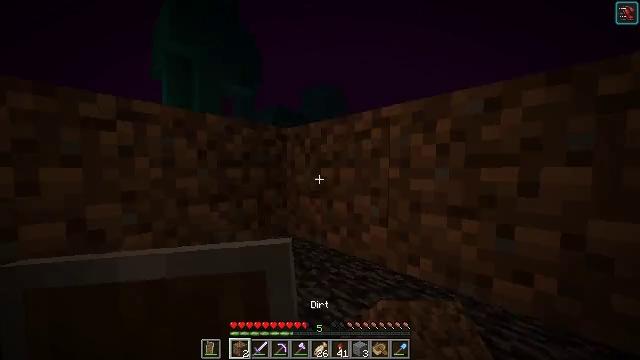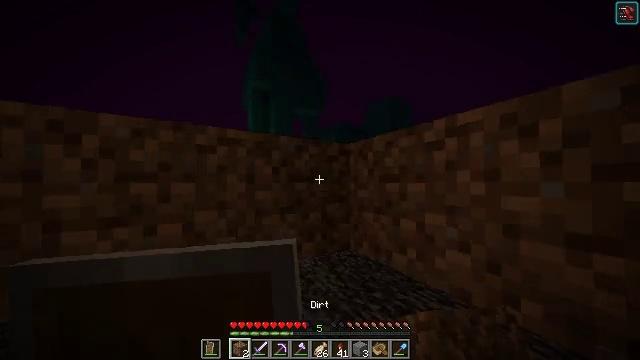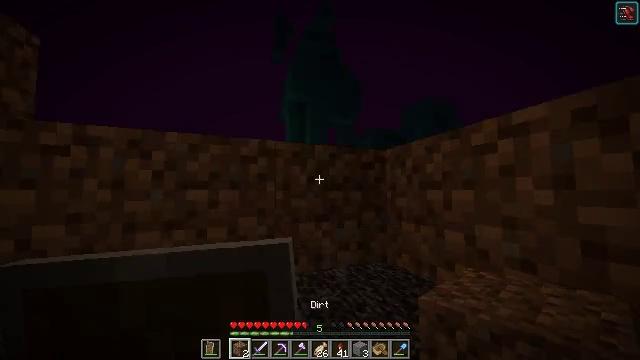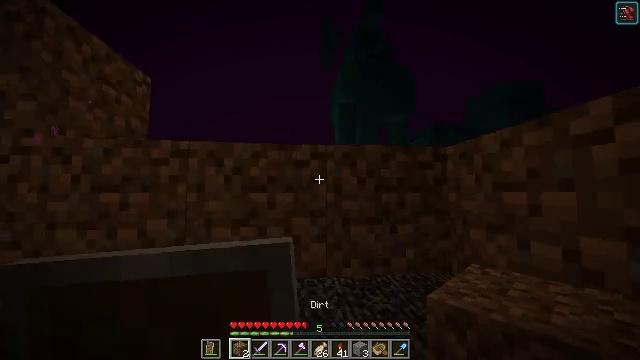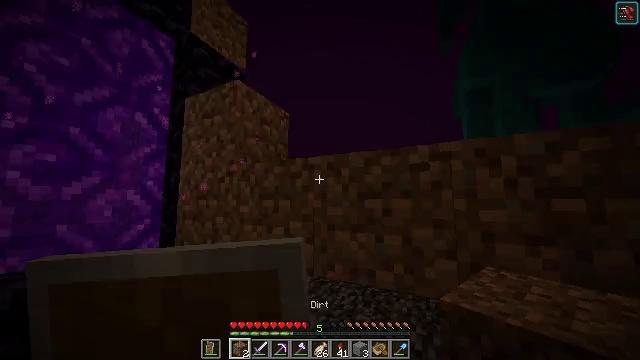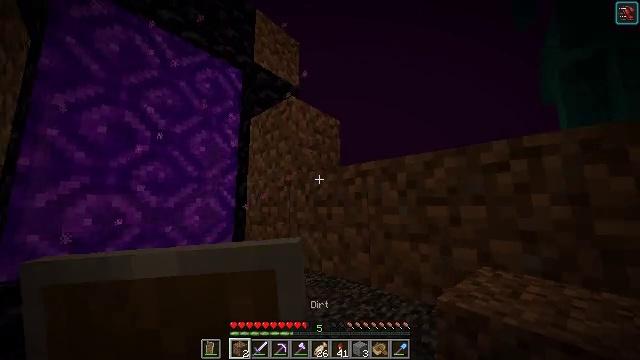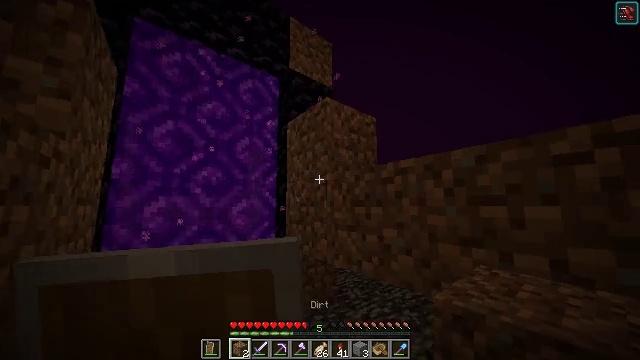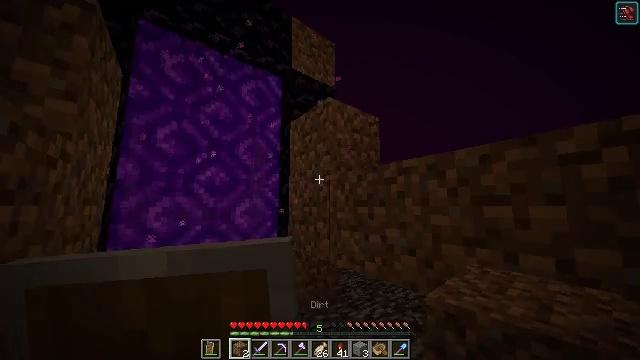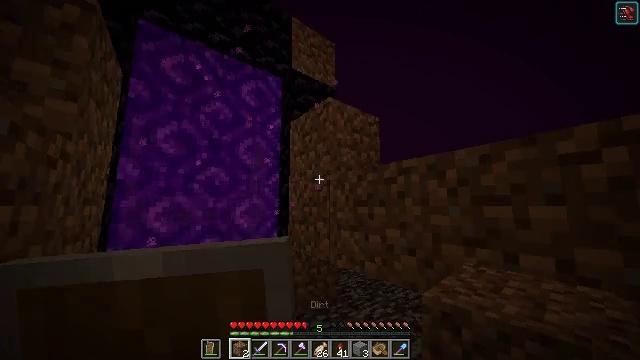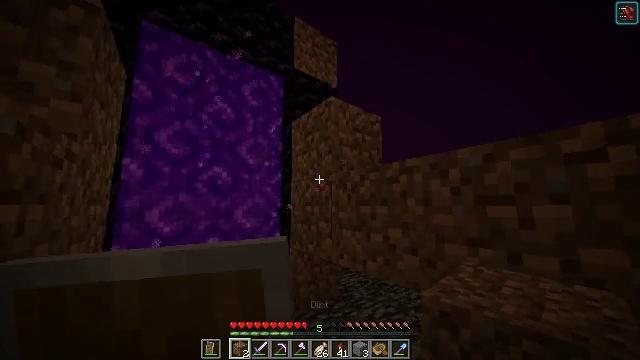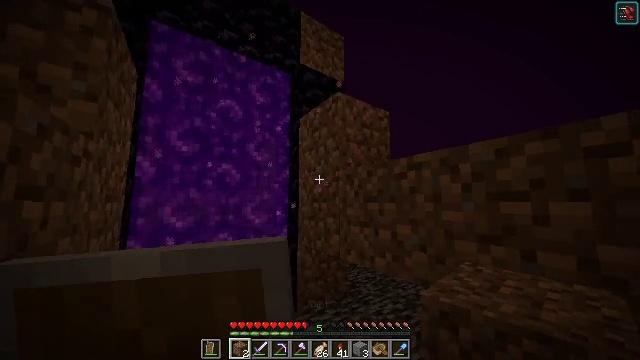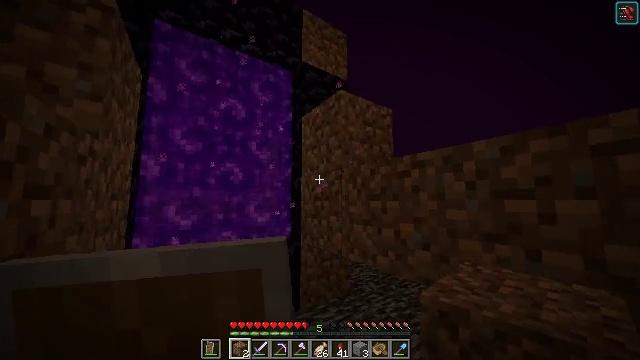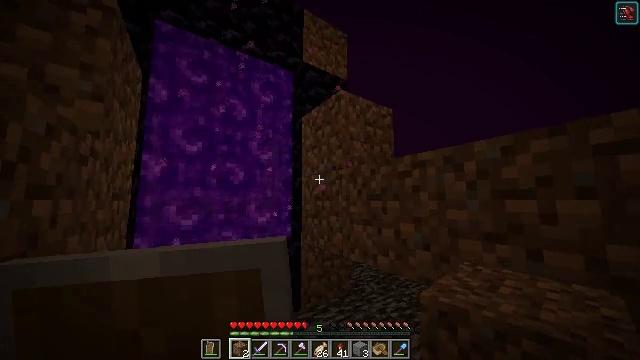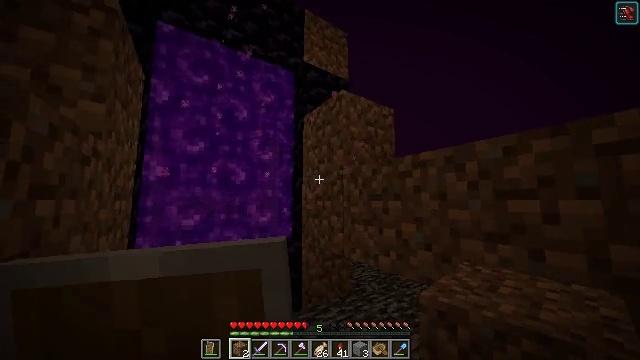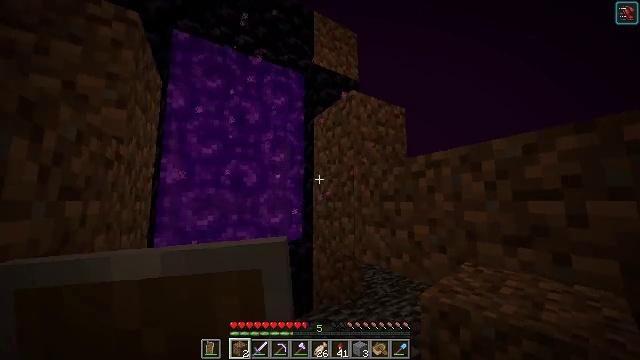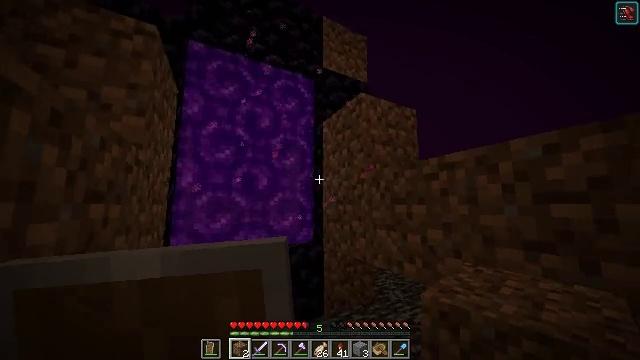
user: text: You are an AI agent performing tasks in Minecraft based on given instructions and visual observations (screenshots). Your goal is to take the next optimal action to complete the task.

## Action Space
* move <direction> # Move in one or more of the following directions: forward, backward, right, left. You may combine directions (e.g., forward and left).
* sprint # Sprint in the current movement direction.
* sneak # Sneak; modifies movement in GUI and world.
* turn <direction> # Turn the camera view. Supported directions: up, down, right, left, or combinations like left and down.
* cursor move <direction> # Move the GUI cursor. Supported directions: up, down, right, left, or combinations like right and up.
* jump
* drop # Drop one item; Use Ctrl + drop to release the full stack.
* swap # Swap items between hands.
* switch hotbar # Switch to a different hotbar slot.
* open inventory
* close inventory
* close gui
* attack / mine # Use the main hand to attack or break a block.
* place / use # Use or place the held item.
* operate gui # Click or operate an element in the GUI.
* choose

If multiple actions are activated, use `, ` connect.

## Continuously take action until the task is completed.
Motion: motion action
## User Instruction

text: Get dirt block.
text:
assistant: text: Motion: turn left and up
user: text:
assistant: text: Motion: turn left and up
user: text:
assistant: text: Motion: turn left
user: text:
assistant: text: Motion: turn left and up
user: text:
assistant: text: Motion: turn left and up
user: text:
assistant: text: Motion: turn left
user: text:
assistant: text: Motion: no_op
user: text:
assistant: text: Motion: no_op
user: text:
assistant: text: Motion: no_op
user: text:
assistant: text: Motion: turn left and down
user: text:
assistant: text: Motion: no_op
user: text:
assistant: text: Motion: no_op
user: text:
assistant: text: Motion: no_op
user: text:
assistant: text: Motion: turn left
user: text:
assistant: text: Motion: turn left
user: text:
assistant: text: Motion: move right, turn left
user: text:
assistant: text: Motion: move right, turn left
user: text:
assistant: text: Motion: move right, turn left and down
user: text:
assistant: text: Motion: turn left and down
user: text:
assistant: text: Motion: turn left and down
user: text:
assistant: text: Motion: turn down
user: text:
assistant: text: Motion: turn down
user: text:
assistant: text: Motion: turn down
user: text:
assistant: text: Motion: turn down
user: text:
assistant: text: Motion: turn right and down
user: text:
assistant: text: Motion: turn right and down
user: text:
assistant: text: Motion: no_op
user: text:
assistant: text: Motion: turn left and down
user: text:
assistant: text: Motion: turn left and down
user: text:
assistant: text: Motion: turn left